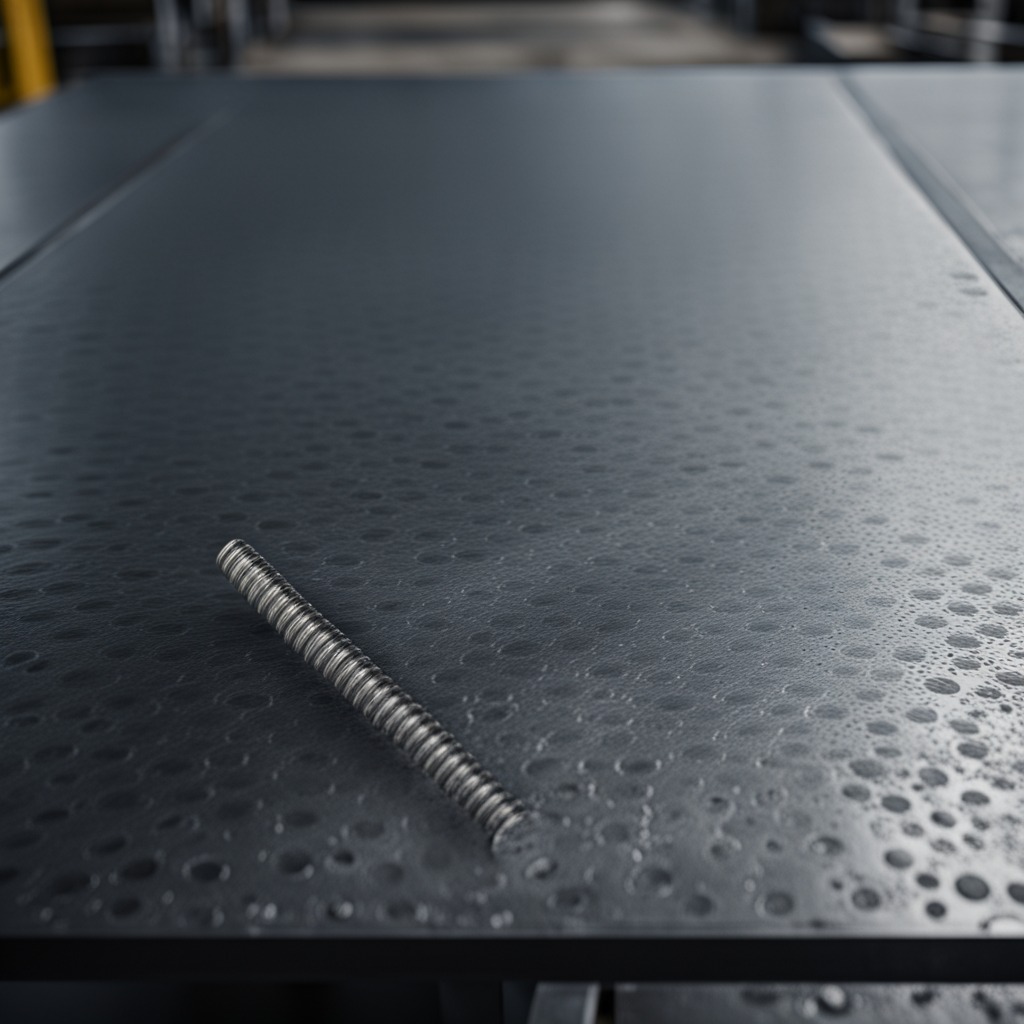
A coiled metal spring is lying on a cold steel table in a mining workshop.